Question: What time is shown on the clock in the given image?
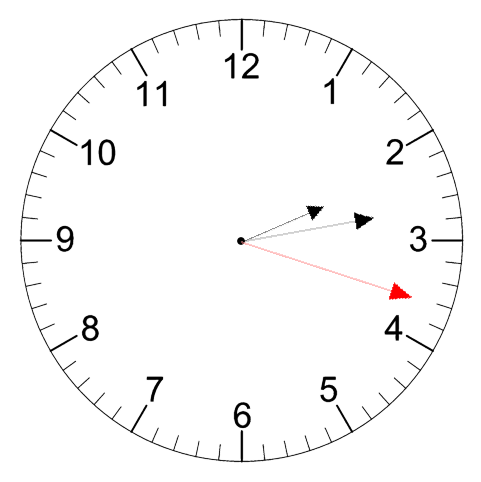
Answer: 02:13:18